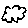
Label: cloud